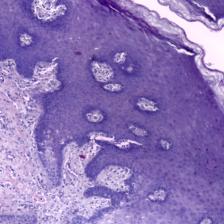
Diagnosis: Normal